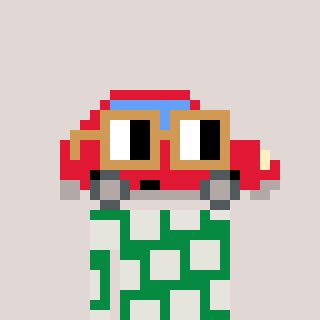
a pixel art character with square brown glasses, a car-shaped head and a green-colored body on a warm background